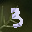
Label: 3